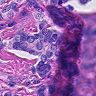
Metastatic tissue present: yes